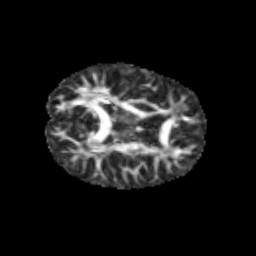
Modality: FA
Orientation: axial
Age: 9
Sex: male
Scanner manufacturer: siemens
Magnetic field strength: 3 T
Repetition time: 3.8 s
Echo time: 0.07 s